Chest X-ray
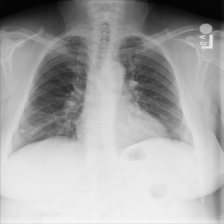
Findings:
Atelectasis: negative
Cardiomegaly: negative
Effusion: negative
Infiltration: negative
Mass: negative
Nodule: negative
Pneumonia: negative
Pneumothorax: negative
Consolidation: negative
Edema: negative
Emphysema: negative
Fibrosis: negative
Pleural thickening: negative
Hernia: negative